Here is the wavelet time-frequency representation (scalogram) of a rolling-element bearing's vibration measurement. Classify the bearing condition as one of: normal, inner_race, outer_race, ball.
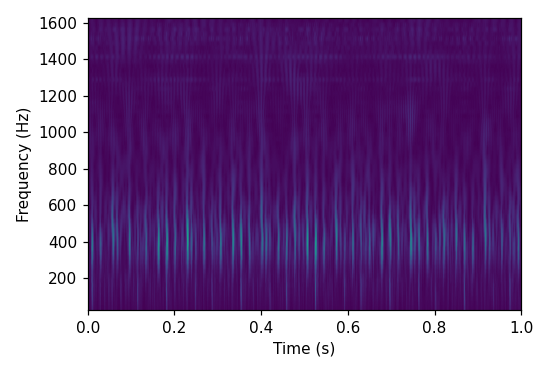
Answer: outer_race